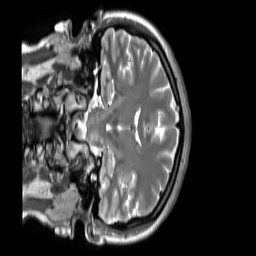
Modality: T2w
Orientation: coronal
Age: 30
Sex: female
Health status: ill
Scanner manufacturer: siemens
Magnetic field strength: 3 T
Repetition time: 2.8 s
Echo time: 0.326 s